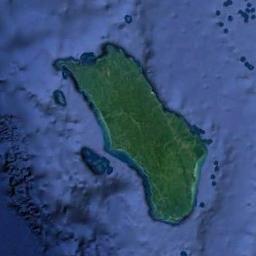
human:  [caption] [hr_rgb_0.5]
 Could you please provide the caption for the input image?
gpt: The island with dense vegetation is surrounded by light blue waters .

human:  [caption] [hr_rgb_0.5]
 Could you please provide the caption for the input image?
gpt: The water around the island is dark blue .

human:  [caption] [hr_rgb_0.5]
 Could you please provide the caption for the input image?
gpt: Many trees are on the island .

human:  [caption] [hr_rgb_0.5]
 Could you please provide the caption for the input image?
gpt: The green island, Which is approximately rectangular in shape, Is surrounded by blue sea water  The island has green vegetation and some small islands next to it .

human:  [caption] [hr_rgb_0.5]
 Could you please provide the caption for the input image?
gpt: The green island is on a blue sea .